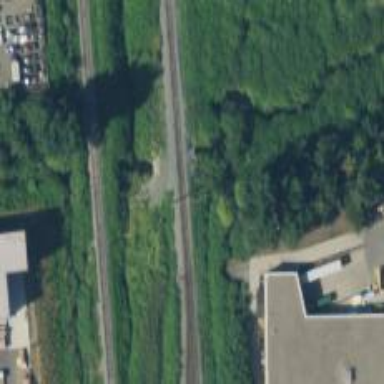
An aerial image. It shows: Railway bridge.